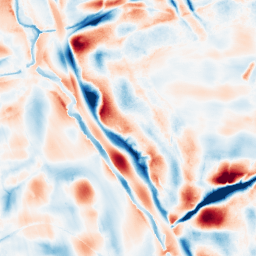
Category: wavelet
Decomposition family: wavelet_biorthogonal
Decomposition parameters: wavelet: bior4.4
level: 5
Upsampling method: sinc_blackman
Upsampling parameters: scale: 2
kernel_size: 16
Upsampling scale: 2